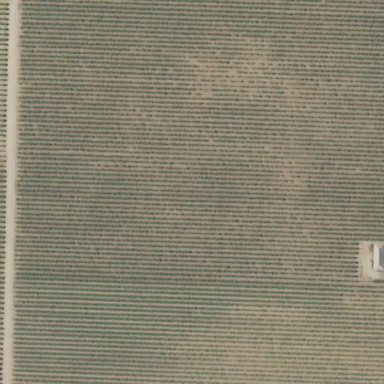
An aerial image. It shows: Vineyard.